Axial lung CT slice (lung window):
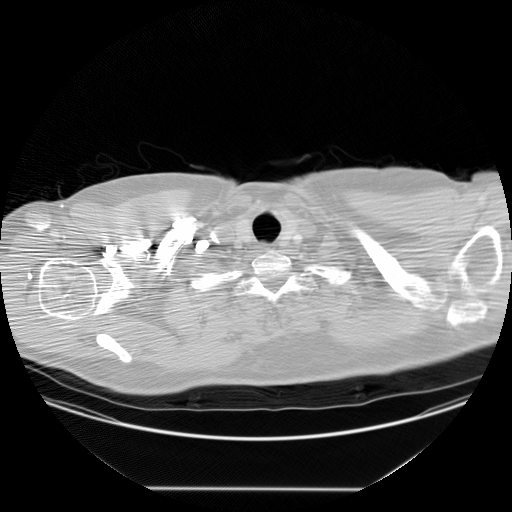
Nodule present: no